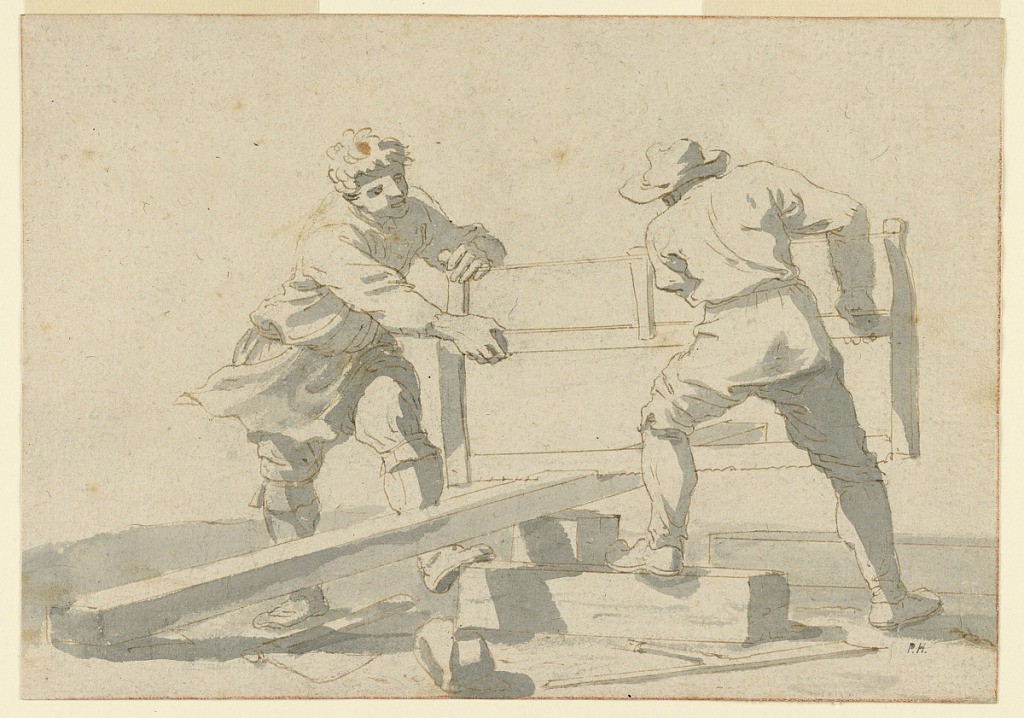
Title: Two Men Sawing a Plank
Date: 1750–70
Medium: Pen and brown-black ink, brush and gray wash on paper
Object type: Drawing
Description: Two men are in the act of sawing through a plank with a large carpenter's saw. On the ground, other tools.